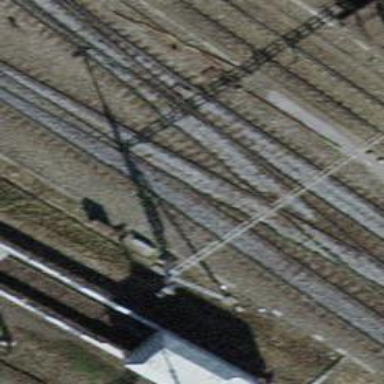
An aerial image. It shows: Yard with single rail track. The railway track is electrified with contact line for service purposes.